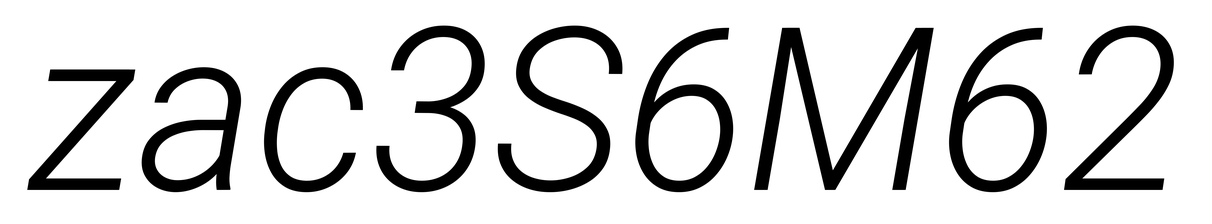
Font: Roboto-Italic_Light_Italic